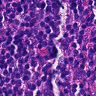
Metastatic tissue present: no